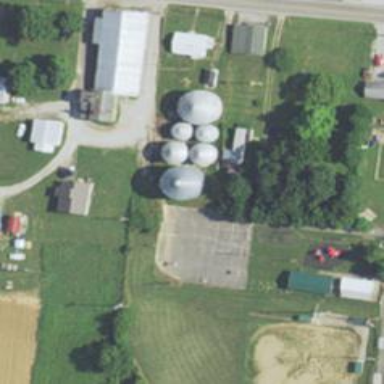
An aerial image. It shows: Silo.